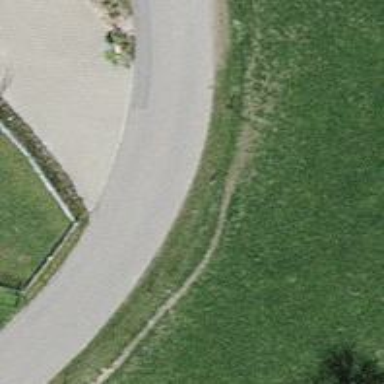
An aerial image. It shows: Paved track with Grade 1 surface.